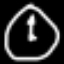
Label: clock